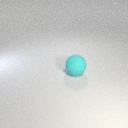
large cyan rubber sphere